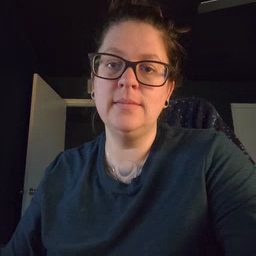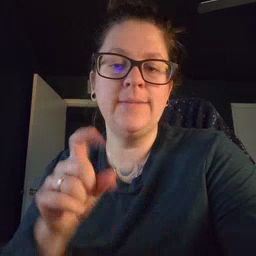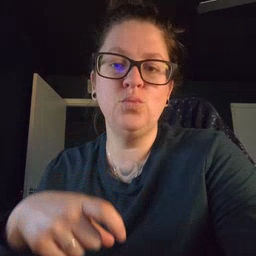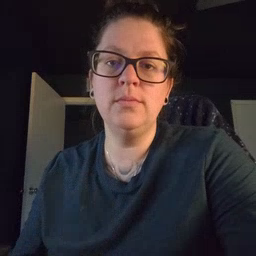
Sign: haveto